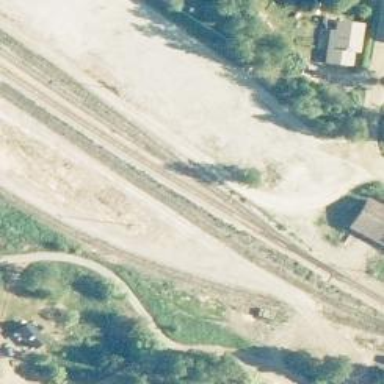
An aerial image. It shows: Wedge is used for the railway derail.